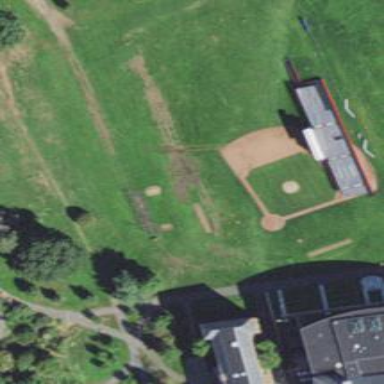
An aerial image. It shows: Grass pitch designated for baseball.